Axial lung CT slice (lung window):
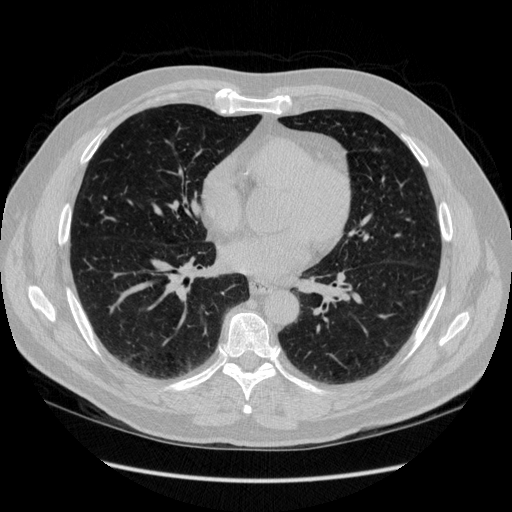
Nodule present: no